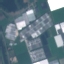
Land use / land cover: Industrial